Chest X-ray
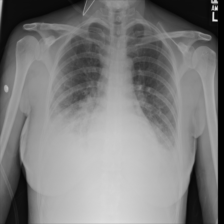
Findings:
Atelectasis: positive
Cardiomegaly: negative
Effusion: positive
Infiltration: negative
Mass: negative
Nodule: negative
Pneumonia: negative
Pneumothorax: negative
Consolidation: positive
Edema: negative
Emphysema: negative
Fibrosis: negative
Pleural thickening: negative
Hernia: negative